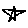
Label: star